Question: I have a parent div which includes an image and text and they should be vertically aligned: middle, though I do not get it to work. Not sure what I did wrong.
Find below my Fiddle
<URL>
HTML
'''
<div class="social-cont">
<div class="social-cont1">
<img src="img/contact1.png" alt="contact1" width="21" height="30" />
</div> <!-- end social-cont1 -->
<div class="social-cont2">
<h6 class="social-context">Pastoor de Leijerstraat 29, 5246JA, Hintham</h6>
</div> <!-- end social-cont1 -->
</div> <!-- end social-cont -->
<div class="social-cont">
<div class="social-cont1">
<img src="img/contact3.png" alt="contact3" width="23" height="24" />
</div> <!-- end social-cont1 -->
<div class="social-cont2">
<h6 class="social-context">XXXXXXXXXXXXXX</h6>
</div> <!-- end social-cont1 -->
</div> <!-- end social-cont -->
'''
CSS
'''
.social-cont {
height: 100%;
width: 350px;
border-bottom: 1px solid #c1c1c1;
display: table;
background-color: salmon;
}
.social-cont1 img {
display: table-cell;
vertical-align: middle;
float: left;
}
h6.social-context {
display: table-cell;
vertical-align: middle;
color: #404040;
float: left;
}
'''
This is what I get when previewing the code in Coda:

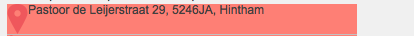
Answer: If you use 'display: inline-block' and use 'vertical-align: middle' on your container divs the content will be vertically aligned correctly.
<URL>
'''
.social-cont2,
.social-cont1{display: inline-block; vertical-align: middle;}
'''
Edit: <URL>
EDIT: <URL>